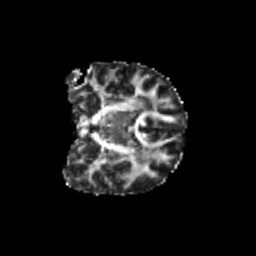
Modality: FA
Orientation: coronal
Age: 20
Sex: female
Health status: healthy
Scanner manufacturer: philips
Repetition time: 7.395 s
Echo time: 0.08599 s